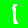
Digit: 1